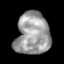
Tissue: skin
Cell type: Epithelial cells
Senescence score: 0.2286
Nuclear area (px): 1410
Mean DAPI intensity: 156.505